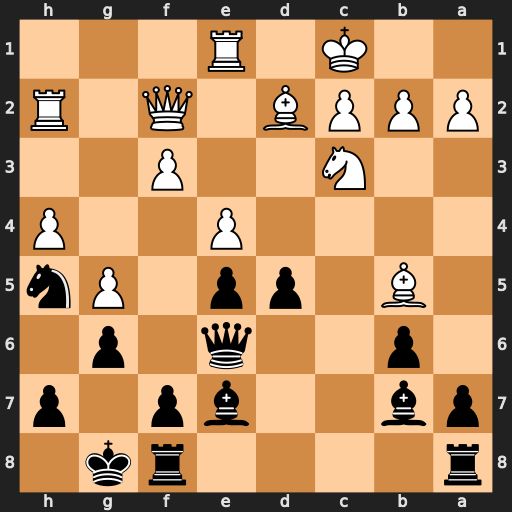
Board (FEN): r4rk1/pb2bp1p/1p2q1p1/1B1pp1Pn/4P2P/2N2P2/PPPB1Q1R/2K1R3
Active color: b
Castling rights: -
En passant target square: -
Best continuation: d4 Nd5 Bxd5 exd5 Qxd5